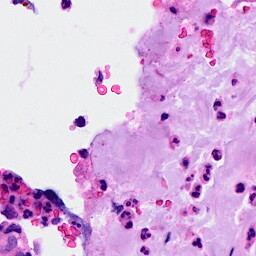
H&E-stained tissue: Breast